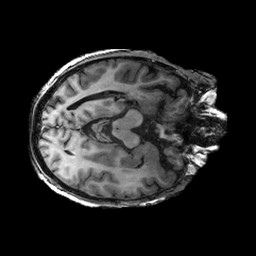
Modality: T1w
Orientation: axial
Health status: ill
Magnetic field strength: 3 T